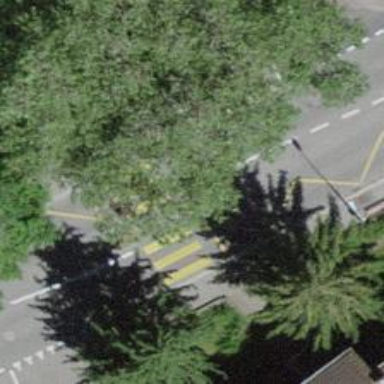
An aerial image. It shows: Uncontrolled crossing with pedestrian island.